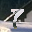
Label: 7